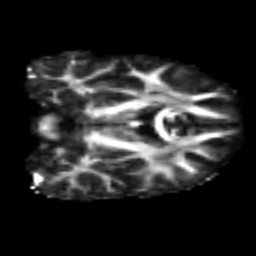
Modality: FA
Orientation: coronal
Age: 20
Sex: female
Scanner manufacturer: siemens
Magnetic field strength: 3 T
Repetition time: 2.3 s
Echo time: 0.085 s